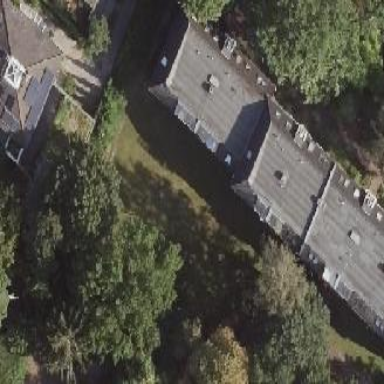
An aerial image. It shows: Terrace building.